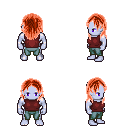
a pixel art fantasy rpg character, male body template, dark elf, purple skin, maroon sleeveless shirt, teal pants, red long hairstyle, four views (front, back, left, right), 2x2 character sprite sheet, small pixel art, hard edges, no anti-aliasing